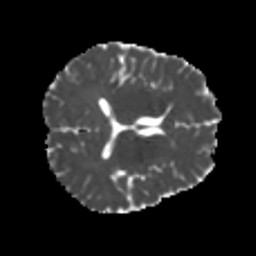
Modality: MD
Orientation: axial
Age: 25
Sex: male
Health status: healthy
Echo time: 0.074 s